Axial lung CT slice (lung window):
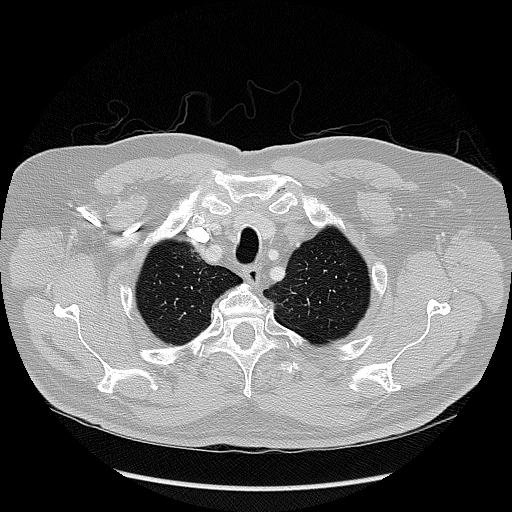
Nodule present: no